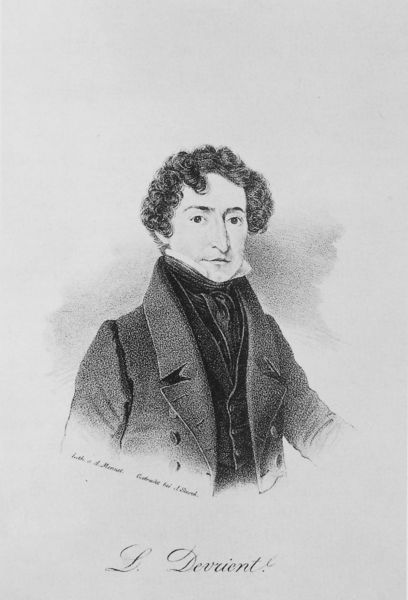
Titel: Brustbild des Schauspielers Ludwig Devrient
Künstler: Adolph Menzel
Institution: Berlin, Staatliche Museen, Kupferstichkabinett
Schlagwörter: mann, schatten, frankreich, frisur, grau, hell, hintergrund, nase, schwarz, skizze, stirn, weiss, zeichnung, blick, schal, tuch, anzug, hemd, jacke, jung, augen, gesicht, kragen, holland, portrait, porträt, signatur, haare, mantel, brustbild, bruststück, kinn, locke, locken, lächeln, schrift, grafik, signiert, französisch, krawatte, inschrift, brauen, halstuch, knöpfe, hemdkragen, revers, weste, tusche, druck, schraffur, stich, lockig, hakennase, text, selbstbildnis, schiller, bleistift, portret, biedermeier, selbstportrait, rasiert, franzose, lange nase, 19. jahrhundert, devrient, devuent, devient